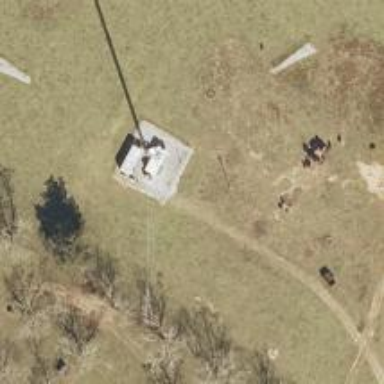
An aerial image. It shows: Man-made mast used for communication purposes.